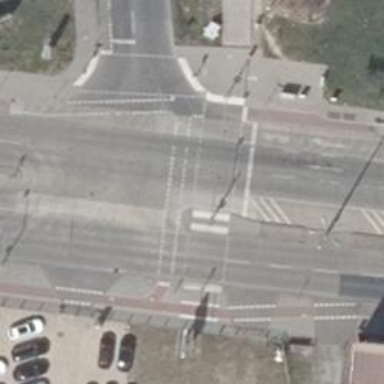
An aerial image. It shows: Footway crossing equipped with traffic signals and central island.